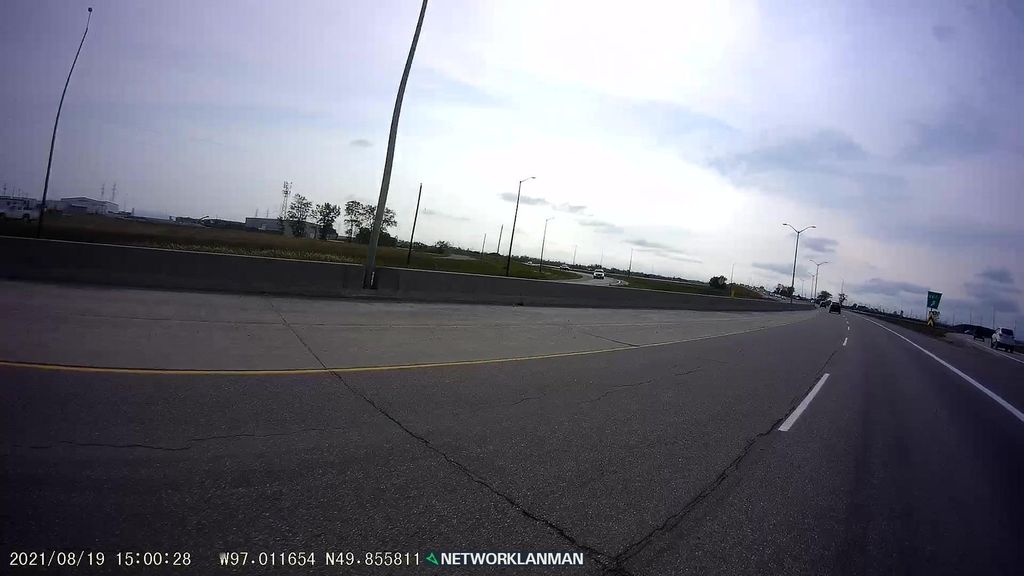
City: winnipeg